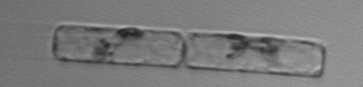
Label: Guinardia_delicatula